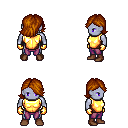
a pixel art fantasy rpg character, male body template, dark elf, purple skin, gold chest armor, magenta pants, brunette swoop hairstyle, gold gloves, brown shoes, four views (front, back, left, right), 2x2 character sprite sheet, small pixel art, hard edges, no anti-aliasing